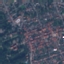
Label: Residential